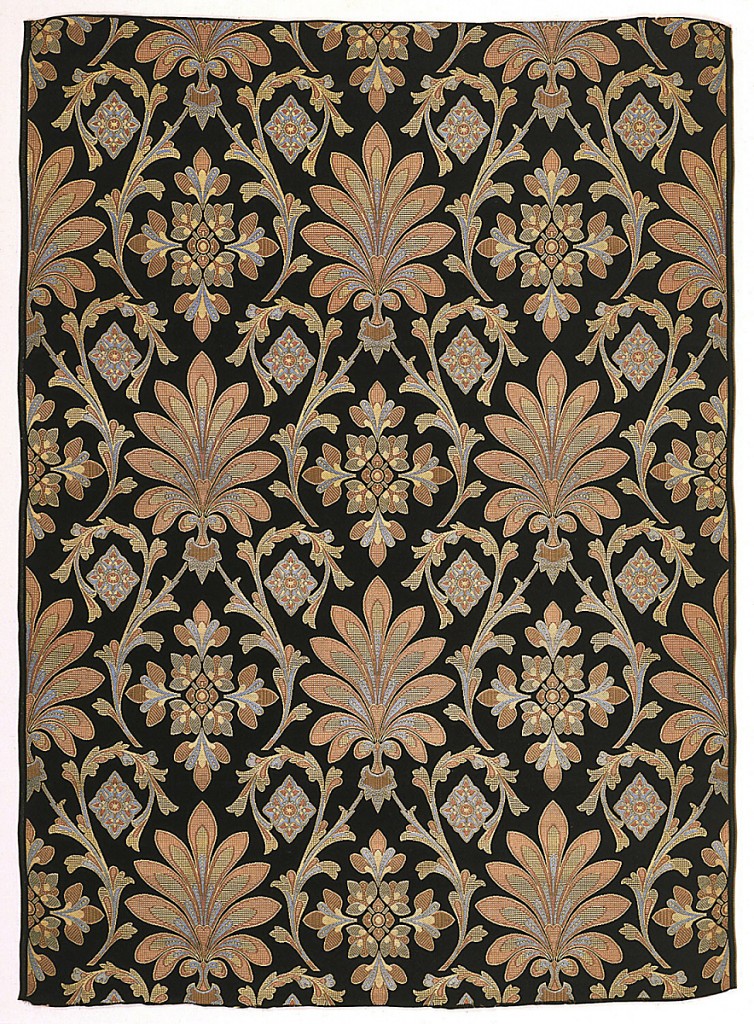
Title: Peri
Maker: Owen Jones, British, 1809–1874
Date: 1870–71
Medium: silk Technique: two interconnected structures: 4\1 satin and 1\2 twill (lampas) Label: silk lampas
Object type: Textile
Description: Woven silk with a highly stylized design of palmettes and floral crosses with curving vines in blue, red and gold on a black ground. Red has faded into rust on the front.